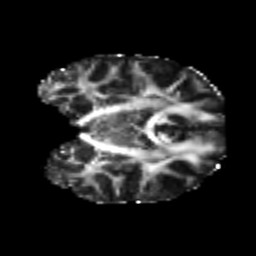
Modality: FA
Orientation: coronal
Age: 20
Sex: female
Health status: healthy
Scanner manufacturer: philips
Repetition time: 7.386 s
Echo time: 0.08599 s